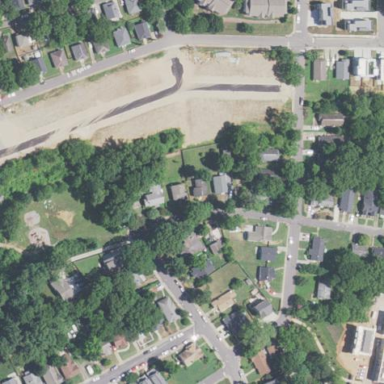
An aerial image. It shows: This residential area consists of single-family homes.